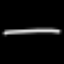
Label: line